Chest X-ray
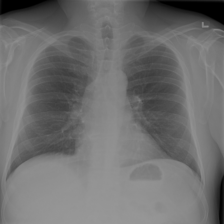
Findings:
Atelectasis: negative
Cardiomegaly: negative
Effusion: negative
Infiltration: negative
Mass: negative
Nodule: negative
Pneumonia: negative
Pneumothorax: negative
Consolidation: negative
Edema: negative
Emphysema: negative
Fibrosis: negative
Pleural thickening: negative
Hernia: negative